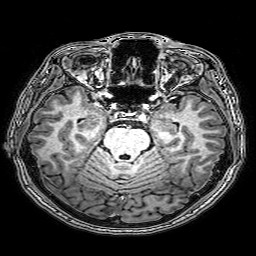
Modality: T1w
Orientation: coronal
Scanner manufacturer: philips
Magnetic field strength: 3 T
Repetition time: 0.0096 s
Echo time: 0.0046 s